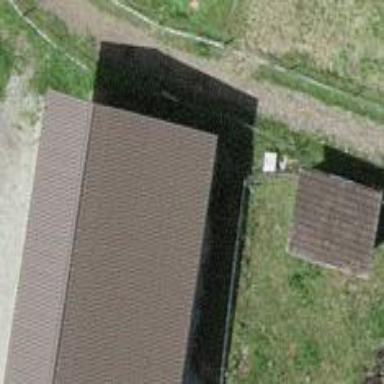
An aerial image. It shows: Barn.